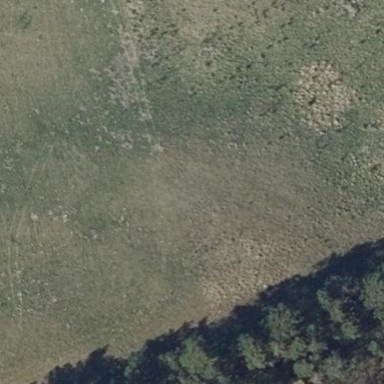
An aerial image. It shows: Beautiful meadow.